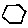
Label: hexagon